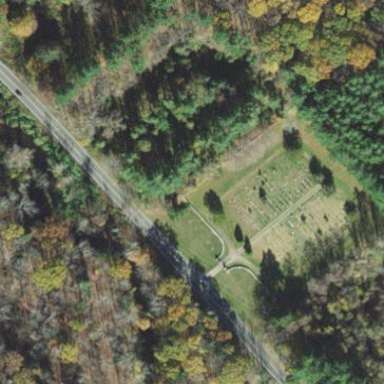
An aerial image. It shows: Cemetery area categorized as "Cemetery".